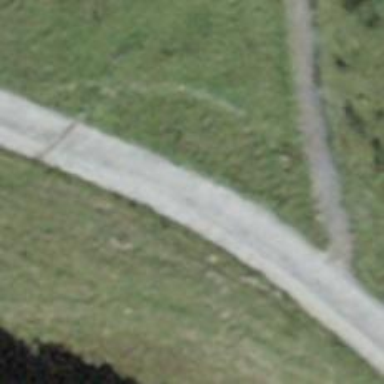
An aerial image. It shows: Gravel track categorized as grade2 with downhill piste type.